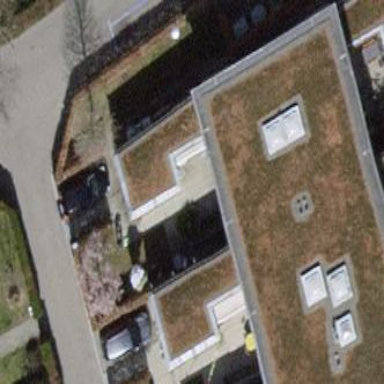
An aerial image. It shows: House with flat roof.